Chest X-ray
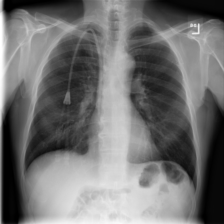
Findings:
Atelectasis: negative
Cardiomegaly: negative
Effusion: negative
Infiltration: negative
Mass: negative
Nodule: negative
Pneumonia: negative
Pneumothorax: negative
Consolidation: negative
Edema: negative
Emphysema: negative
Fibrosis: negative
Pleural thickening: negative
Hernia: negative